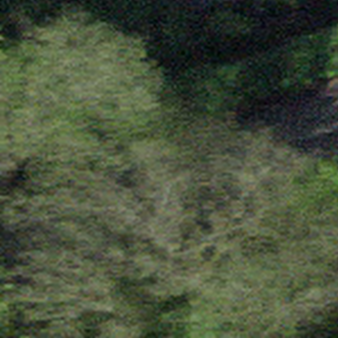
Label: other